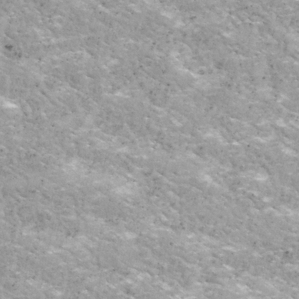
Label: frost